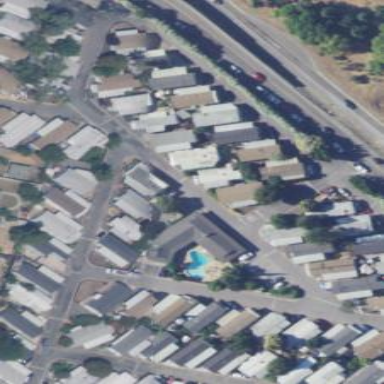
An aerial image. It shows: Residential area known as trailer park.